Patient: sex M, age 78
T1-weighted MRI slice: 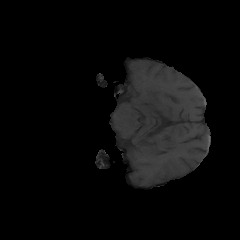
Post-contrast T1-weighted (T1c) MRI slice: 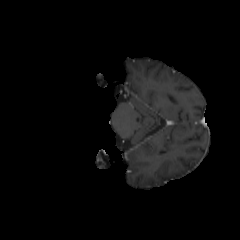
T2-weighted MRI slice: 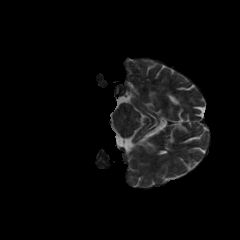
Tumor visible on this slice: no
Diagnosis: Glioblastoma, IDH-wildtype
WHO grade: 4